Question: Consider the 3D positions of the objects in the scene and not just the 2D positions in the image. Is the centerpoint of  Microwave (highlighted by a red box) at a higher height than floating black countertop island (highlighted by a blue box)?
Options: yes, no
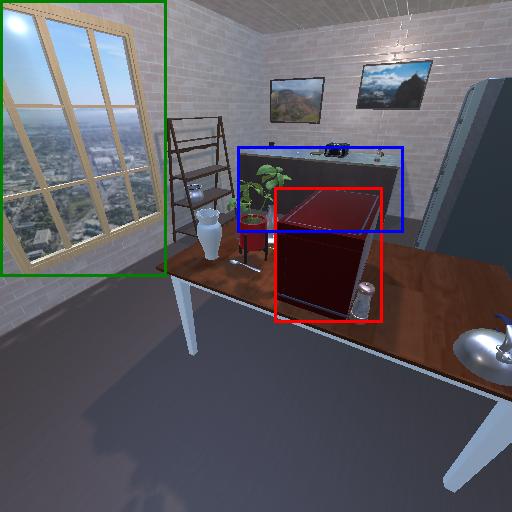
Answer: yes